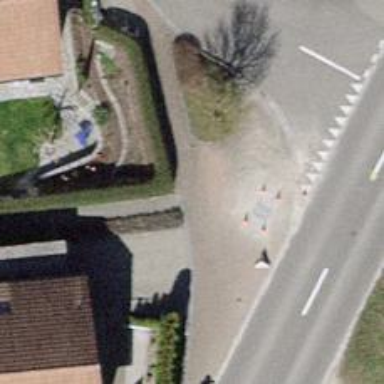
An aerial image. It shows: Footway surfaced with paving stones.